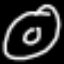
Label: donut